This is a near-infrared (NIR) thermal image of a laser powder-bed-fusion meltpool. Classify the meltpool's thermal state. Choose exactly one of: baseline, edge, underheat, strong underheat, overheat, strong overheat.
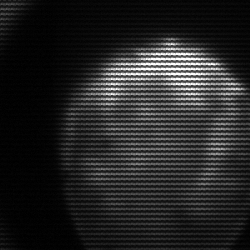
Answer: edge